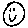
Label: smiley face